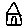
Label: house